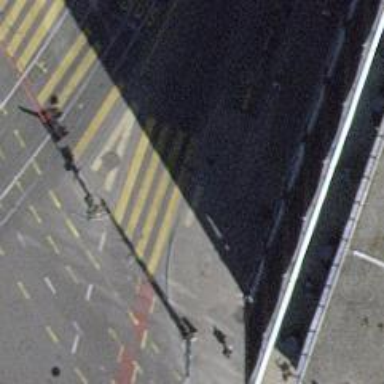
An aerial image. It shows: Road crossing with traffic signals.